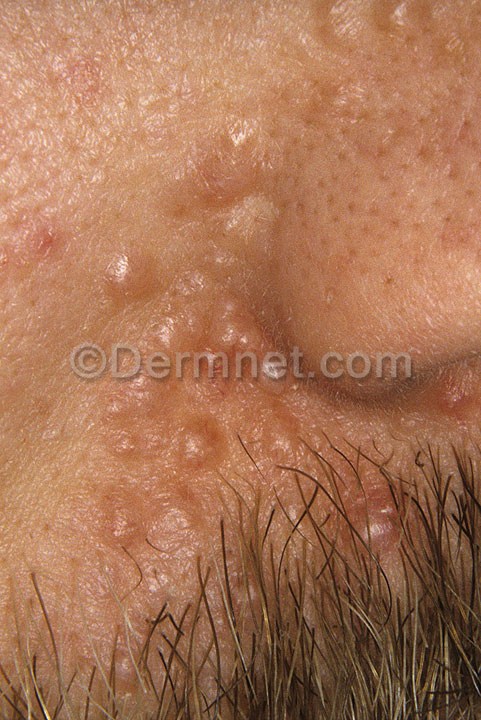
Disease: Systemic Disease